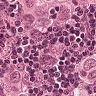
Metastatic tissue present: yes